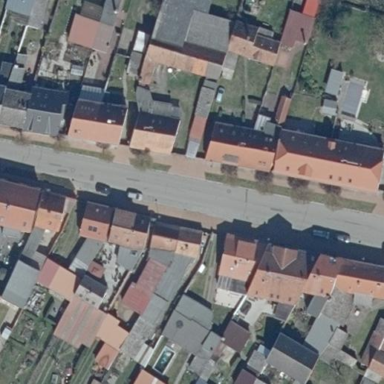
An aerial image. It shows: Simple and straightforward house.